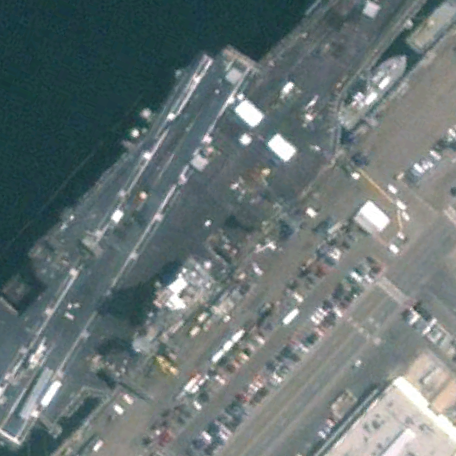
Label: Nimitz-class_aircraft_carrier